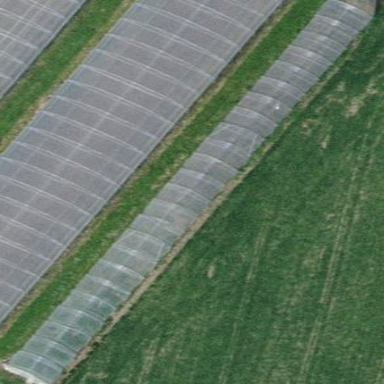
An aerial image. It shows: Greenhouse.